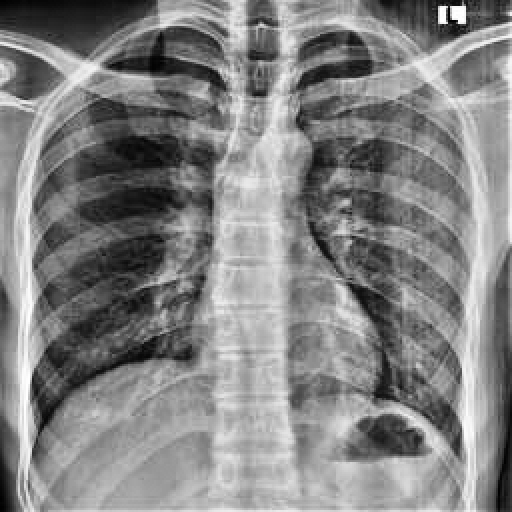
Finding: NORMAL